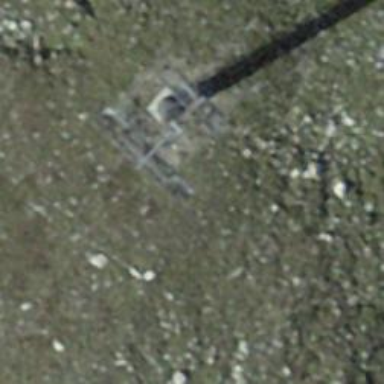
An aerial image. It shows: Pylon for aerialway.